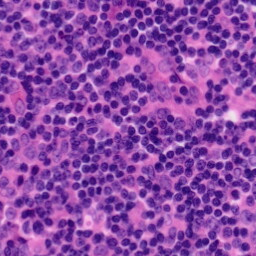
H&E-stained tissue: Tonsil